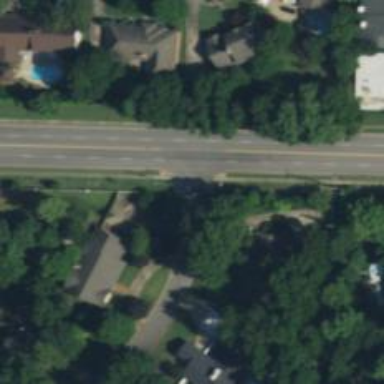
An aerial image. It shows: Road with stop sign.